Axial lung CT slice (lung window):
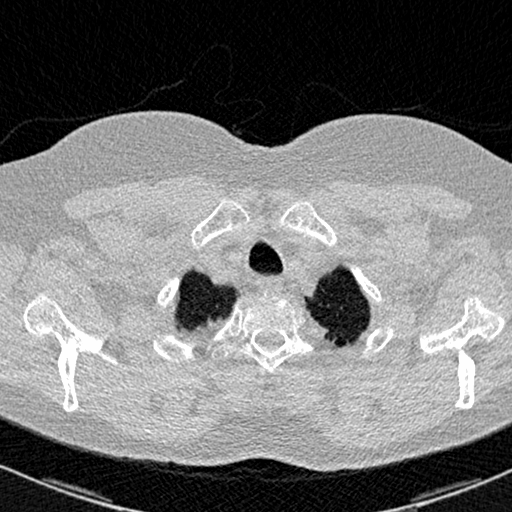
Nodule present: no